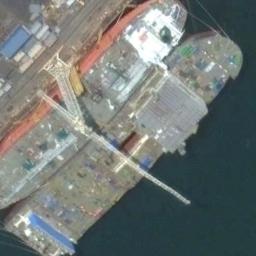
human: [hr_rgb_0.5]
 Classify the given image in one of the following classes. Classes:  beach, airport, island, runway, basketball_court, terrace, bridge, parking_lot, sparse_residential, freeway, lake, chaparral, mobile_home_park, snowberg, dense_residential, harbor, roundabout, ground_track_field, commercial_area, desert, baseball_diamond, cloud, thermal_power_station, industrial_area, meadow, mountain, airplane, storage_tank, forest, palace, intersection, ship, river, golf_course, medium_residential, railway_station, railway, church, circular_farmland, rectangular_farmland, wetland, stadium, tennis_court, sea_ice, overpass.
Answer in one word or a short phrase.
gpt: ship